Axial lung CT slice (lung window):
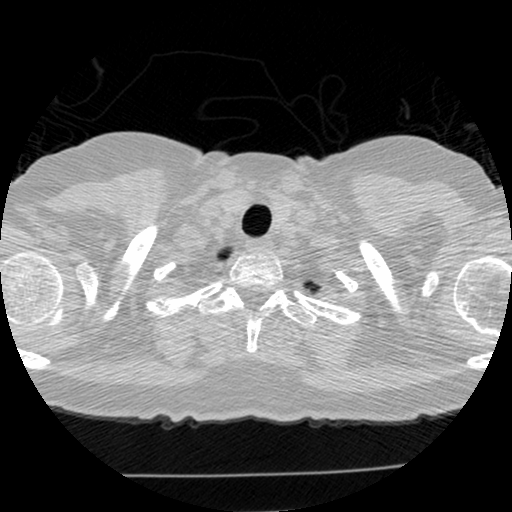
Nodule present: no